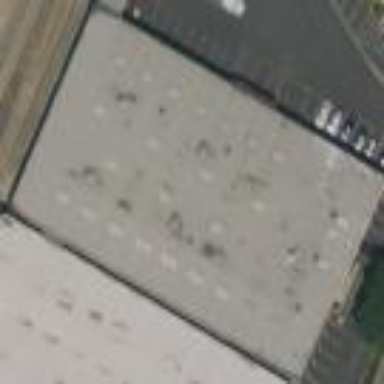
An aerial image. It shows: Warehouse building.